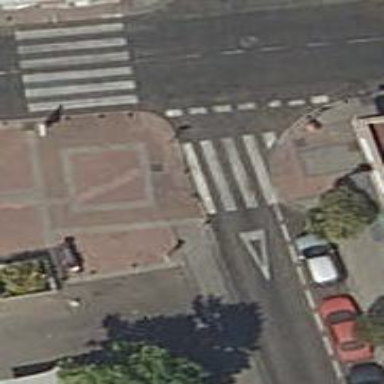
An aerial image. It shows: Marked road crossing.